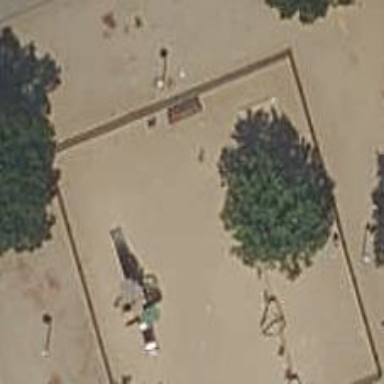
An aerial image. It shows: Playground area for leisure land.